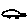
Label: car